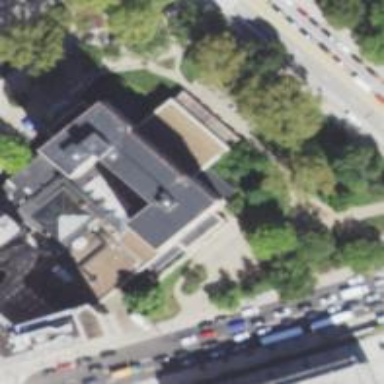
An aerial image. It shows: Flat-roofed building that serves as university attraction.